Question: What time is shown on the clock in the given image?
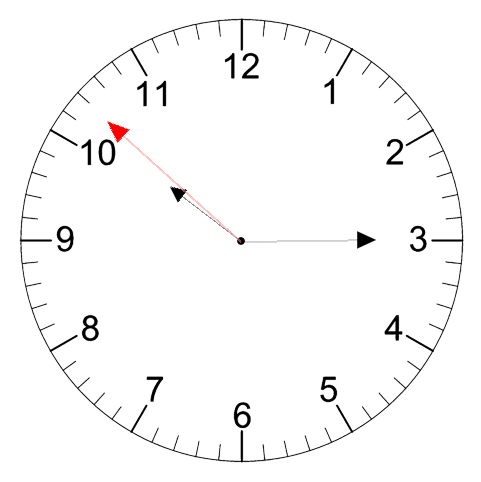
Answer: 10:14:52